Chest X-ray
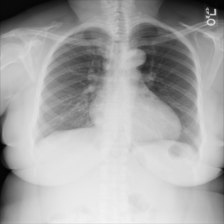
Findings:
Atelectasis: negative
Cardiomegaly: positive
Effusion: negative
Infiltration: negative
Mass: negative
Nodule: negative
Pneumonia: negative
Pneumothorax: negative
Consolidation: negative
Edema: negative
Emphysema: negative
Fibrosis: negative
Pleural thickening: negative
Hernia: negative